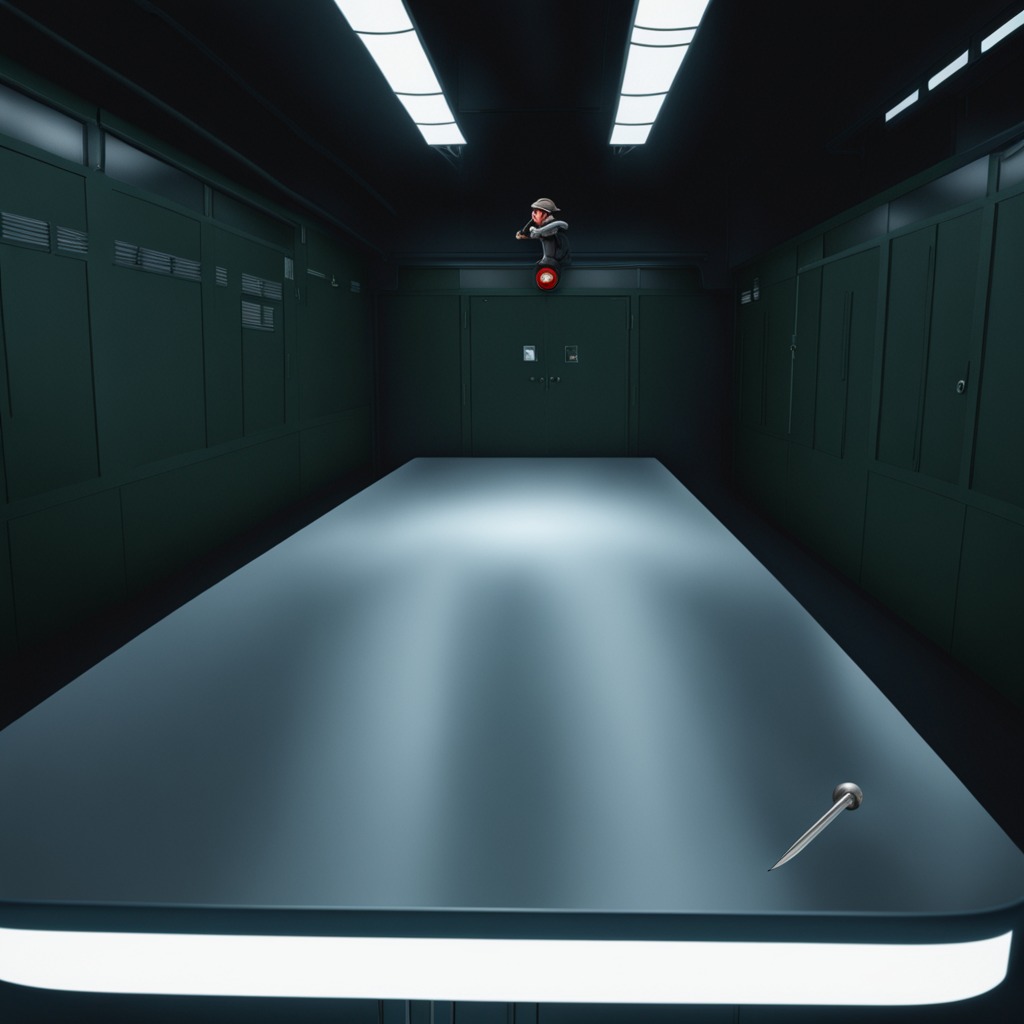
An iron nail is lying on a clean empty table in a railway signal maintenance room lit by harsh overhead fluorescents.